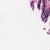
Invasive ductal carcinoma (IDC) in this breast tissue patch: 0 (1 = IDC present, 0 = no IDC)